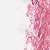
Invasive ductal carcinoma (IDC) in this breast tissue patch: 0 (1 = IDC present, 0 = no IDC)